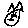
Label: cat